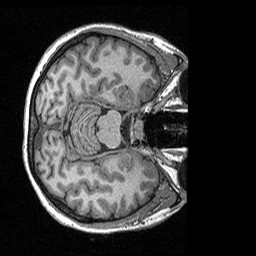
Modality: T1w
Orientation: axial
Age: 37
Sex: female
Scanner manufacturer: siemens
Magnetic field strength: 3 T
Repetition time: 2.3 s
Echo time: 0.00298 s